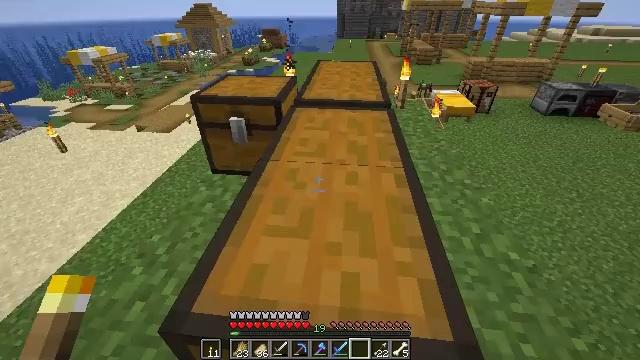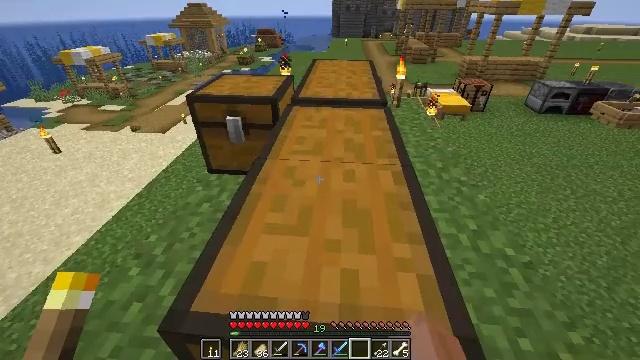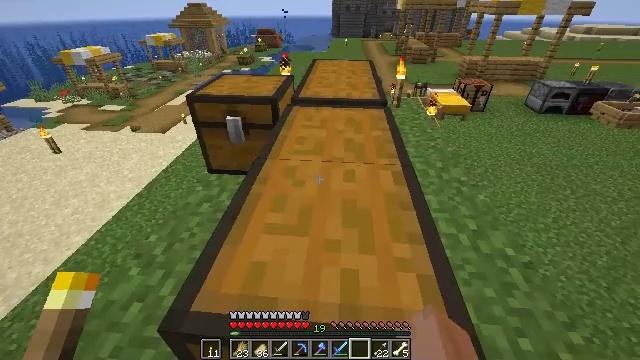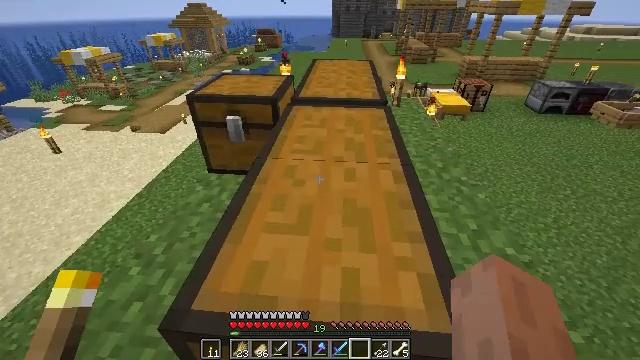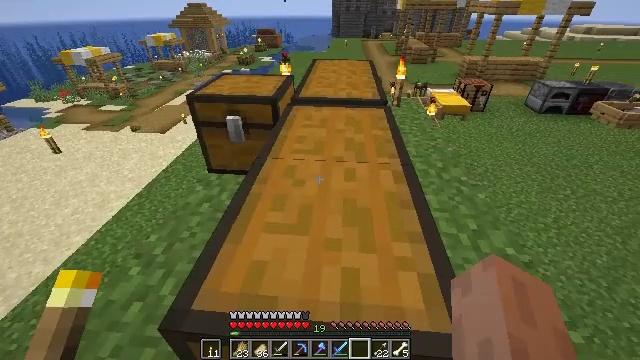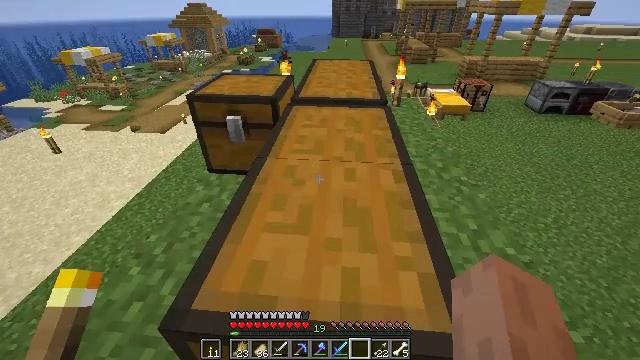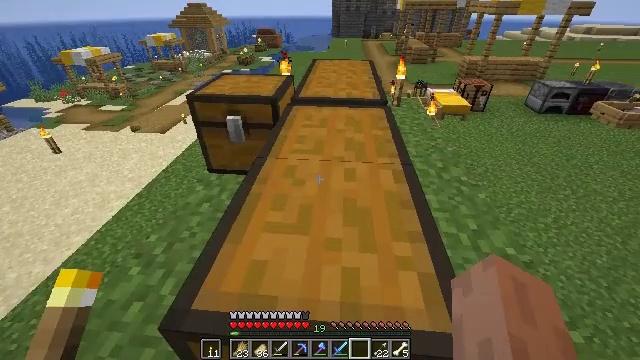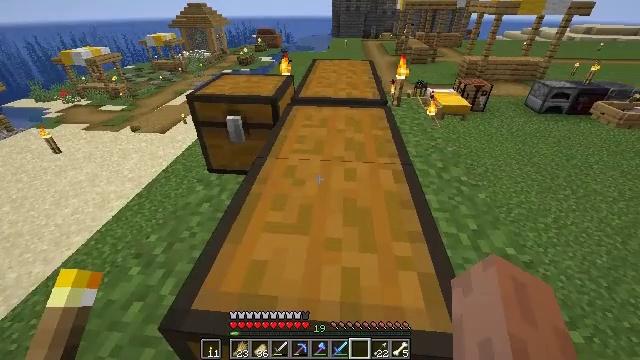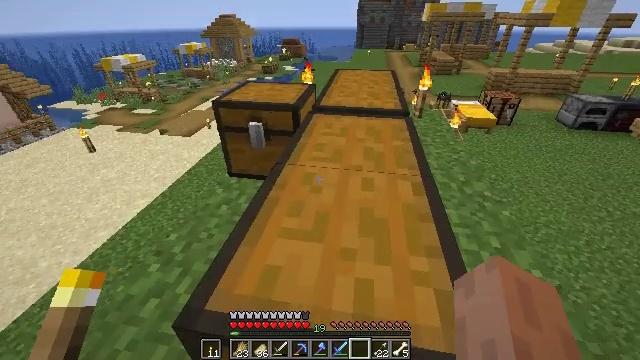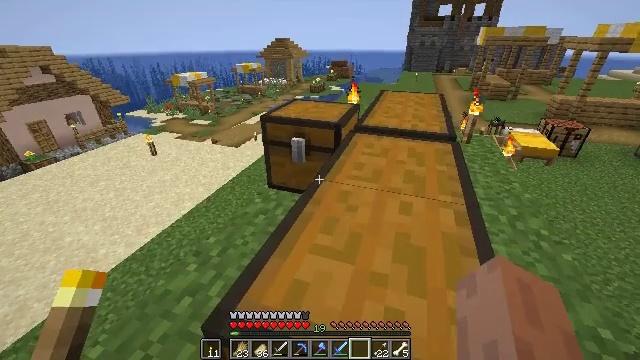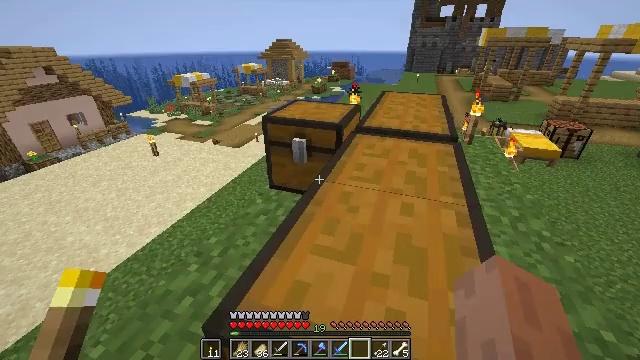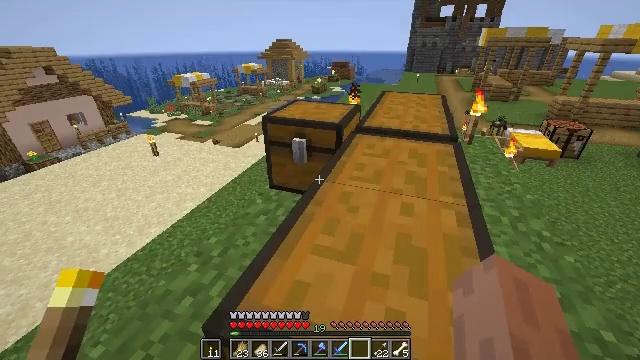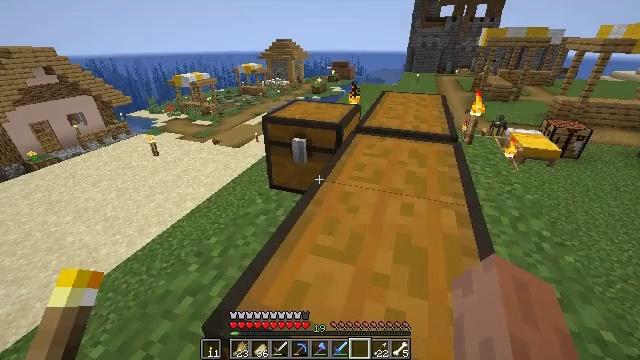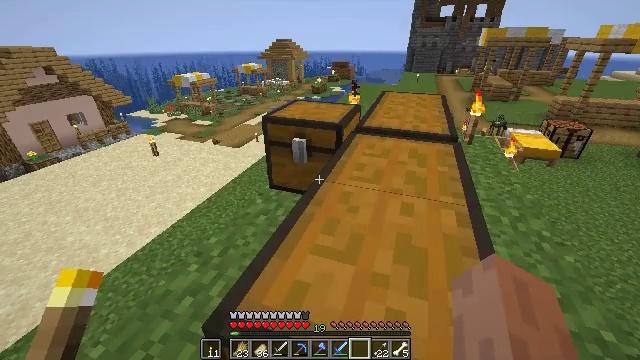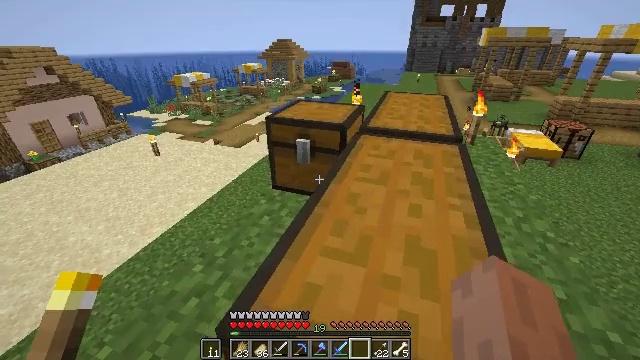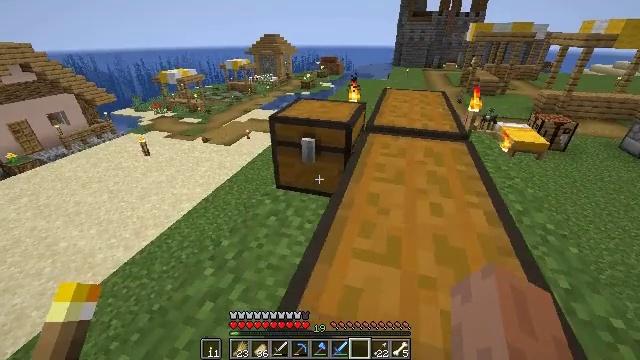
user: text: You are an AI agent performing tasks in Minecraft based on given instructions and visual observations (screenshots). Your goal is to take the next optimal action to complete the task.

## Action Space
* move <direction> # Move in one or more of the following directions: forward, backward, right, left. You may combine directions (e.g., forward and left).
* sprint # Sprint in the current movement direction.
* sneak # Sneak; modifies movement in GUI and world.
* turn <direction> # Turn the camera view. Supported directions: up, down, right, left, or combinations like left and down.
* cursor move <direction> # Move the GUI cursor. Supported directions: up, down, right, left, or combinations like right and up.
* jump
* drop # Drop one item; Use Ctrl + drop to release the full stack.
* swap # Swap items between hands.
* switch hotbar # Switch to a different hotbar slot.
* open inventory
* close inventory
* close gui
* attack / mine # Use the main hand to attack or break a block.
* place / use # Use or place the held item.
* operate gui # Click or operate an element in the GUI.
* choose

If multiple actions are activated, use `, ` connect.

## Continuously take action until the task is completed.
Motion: motion action
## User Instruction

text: Reclaim the chest into your inventory.
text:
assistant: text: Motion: no_op
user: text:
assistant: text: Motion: no_op
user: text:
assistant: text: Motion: no_op
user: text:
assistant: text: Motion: no_op
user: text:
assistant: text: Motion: no_op
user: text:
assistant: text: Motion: no_op
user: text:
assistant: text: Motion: no_op
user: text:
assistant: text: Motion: turn left and up
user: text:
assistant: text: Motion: turn left and up
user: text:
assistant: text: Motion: no_op
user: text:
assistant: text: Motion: no_op
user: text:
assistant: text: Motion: no_op
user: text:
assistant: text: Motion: no_op
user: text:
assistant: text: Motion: move left
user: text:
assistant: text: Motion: move left, turn right
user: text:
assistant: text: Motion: move forward and move left, turn right and down
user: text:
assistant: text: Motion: move forward and move left, turn left and down
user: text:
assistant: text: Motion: move forward and move left
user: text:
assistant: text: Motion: move forward and move left
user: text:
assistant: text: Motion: move forward, turn right
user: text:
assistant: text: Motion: move forward, turn right and down
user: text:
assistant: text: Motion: move forward, turn right
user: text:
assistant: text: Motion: move forward
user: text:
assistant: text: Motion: move forward
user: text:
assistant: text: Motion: move forward
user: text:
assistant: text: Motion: no_op
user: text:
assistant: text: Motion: no_op
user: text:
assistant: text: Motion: no_op
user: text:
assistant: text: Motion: no_op
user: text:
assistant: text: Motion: no_op